Field crop: maize
Growth stage: 2
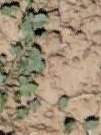
Species: convolvulus